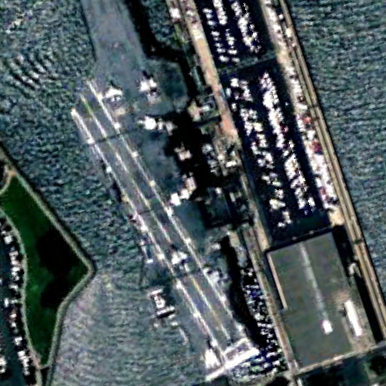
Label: aircraft_carrier